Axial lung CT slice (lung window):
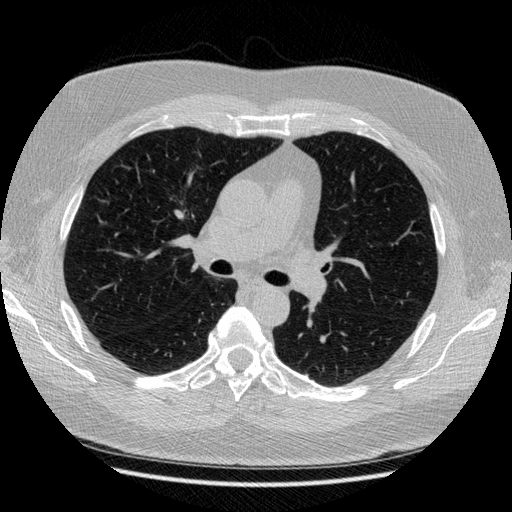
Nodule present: no